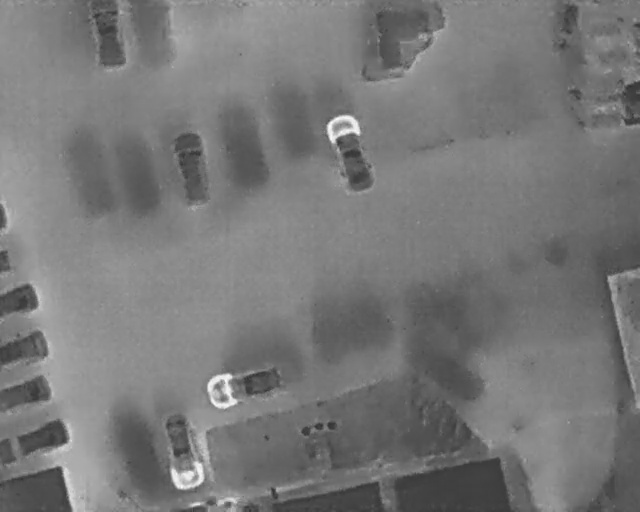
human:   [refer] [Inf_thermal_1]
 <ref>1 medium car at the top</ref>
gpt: <box>[[48, 26, 61, 33, 163]]</box>